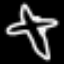
Label: airplane